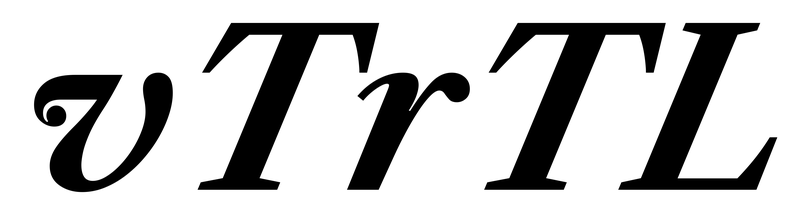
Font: LibreCaslonText-Italic_Bold_Italic